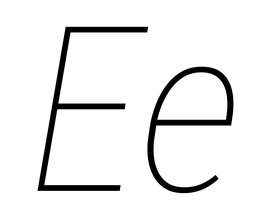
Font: Roboto-Italic_Condensed_Thin_Italic